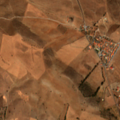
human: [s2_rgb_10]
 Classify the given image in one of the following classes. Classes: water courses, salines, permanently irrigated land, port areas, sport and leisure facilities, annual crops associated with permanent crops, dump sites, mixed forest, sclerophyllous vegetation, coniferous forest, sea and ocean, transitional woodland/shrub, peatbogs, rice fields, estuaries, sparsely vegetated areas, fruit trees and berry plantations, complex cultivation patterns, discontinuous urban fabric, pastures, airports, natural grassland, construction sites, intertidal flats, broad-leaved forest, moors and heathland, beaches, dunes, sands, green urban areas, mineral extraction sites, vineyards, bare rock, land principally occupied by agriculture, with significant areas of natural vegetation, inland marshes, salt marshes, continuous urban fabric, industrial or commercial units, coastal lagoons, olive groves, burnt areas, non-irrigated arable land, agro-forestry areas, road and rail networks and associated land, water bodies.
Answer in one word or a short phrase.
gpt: non-irrigated arable land, olive groves, complex cultivation patterns